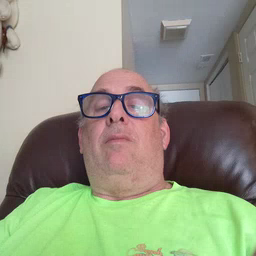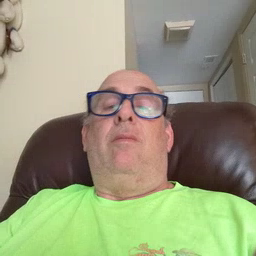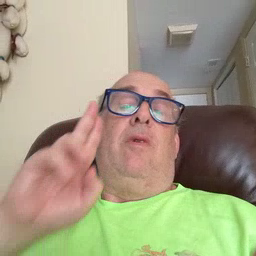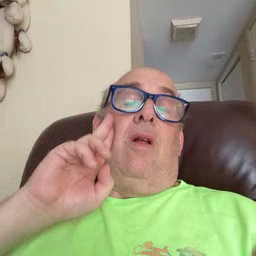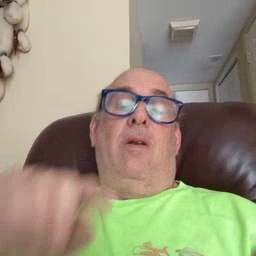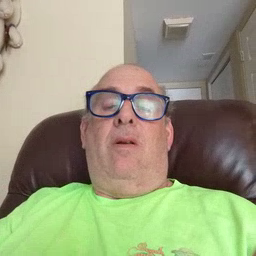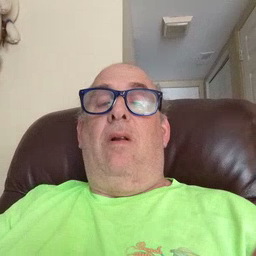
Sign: uncle